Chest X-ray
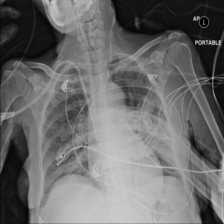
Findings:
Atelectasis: negative
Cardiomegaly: negative
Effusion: negative
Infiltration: positive
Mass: negative
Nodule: negative
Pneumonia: negative
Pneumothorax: negative
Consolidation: negative
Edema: negative
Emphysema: negative
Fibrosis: negative
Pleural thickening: negative
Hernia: negative